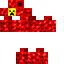
A female skeleton skin with dark skin, wearing brown bald dressed in a red hoodie and red pants, featuring a closed mouth.